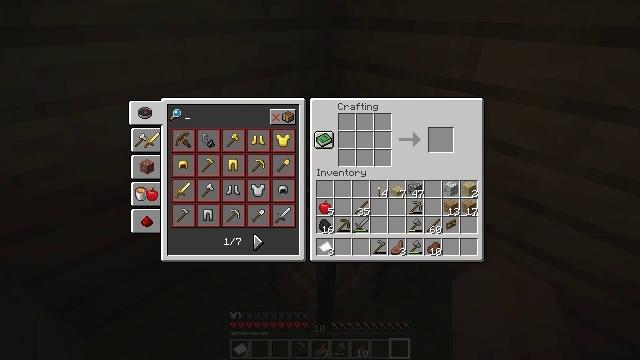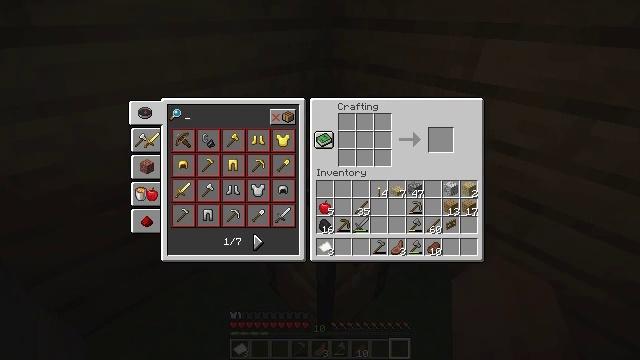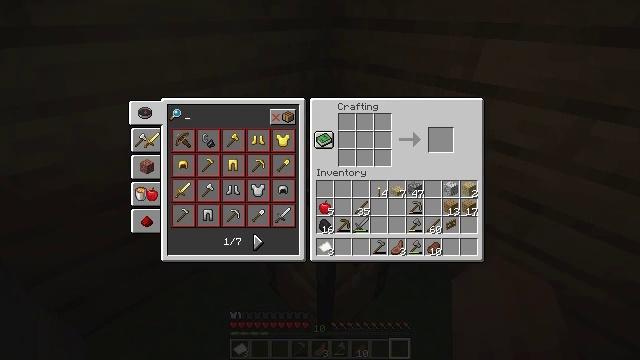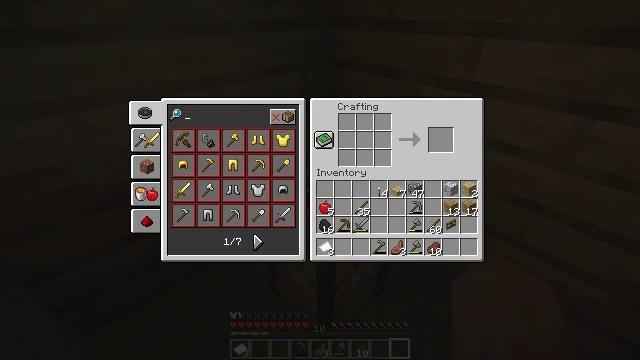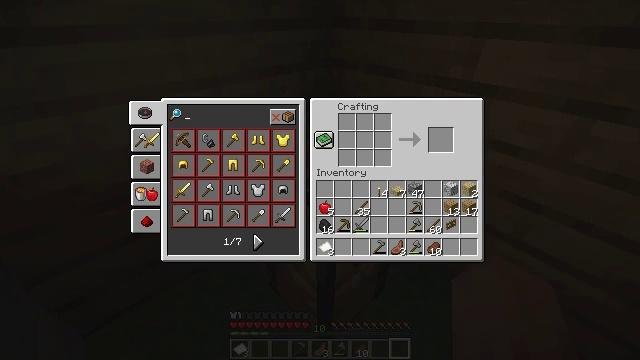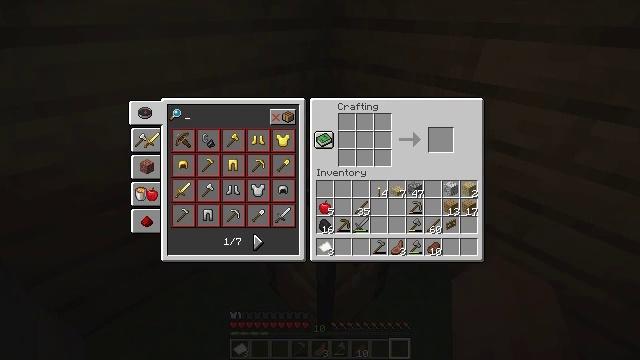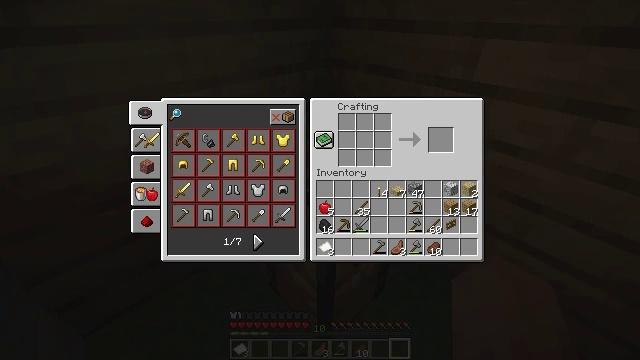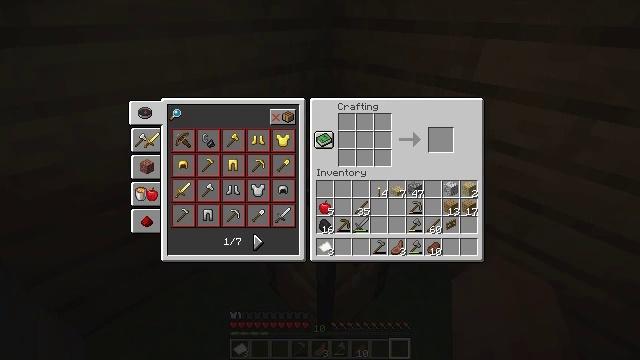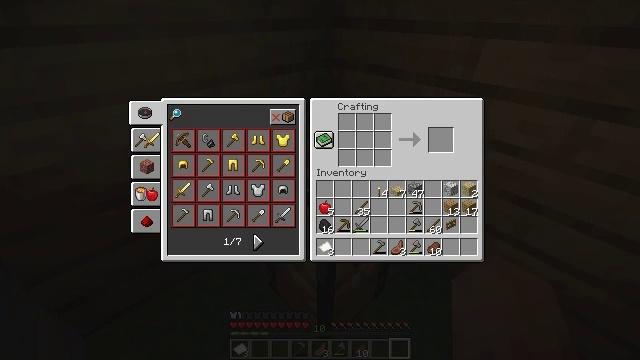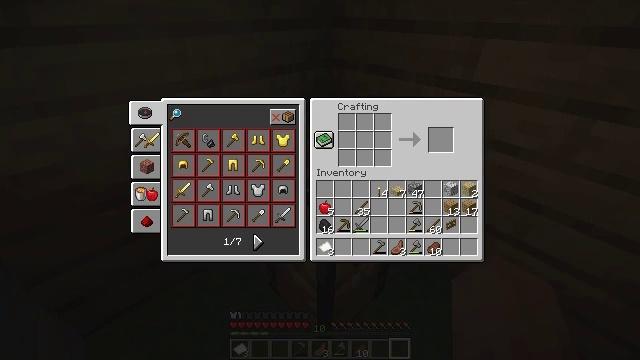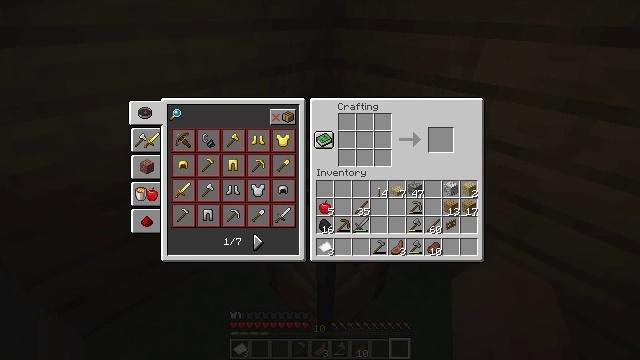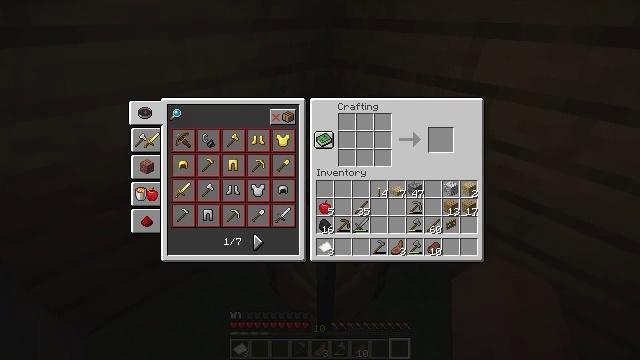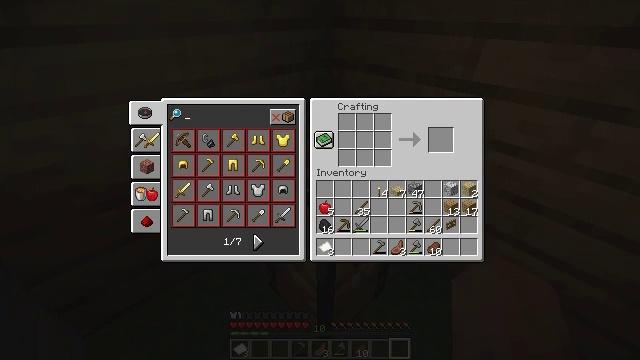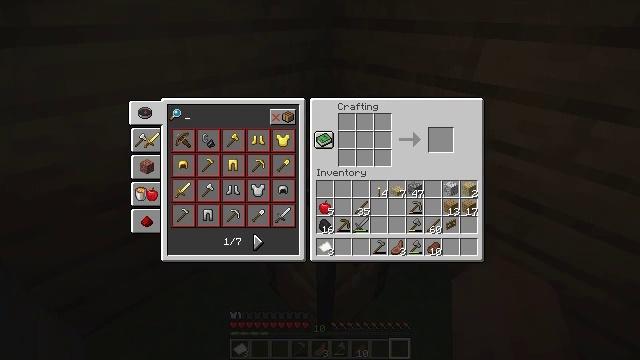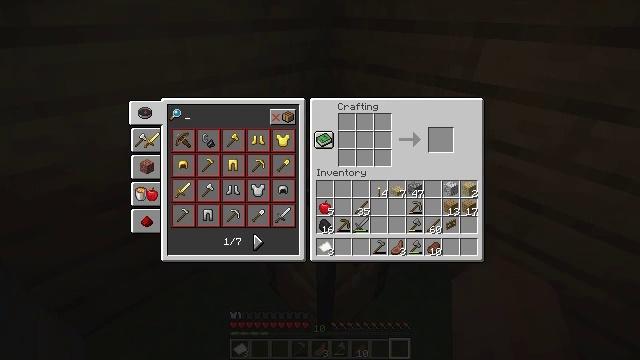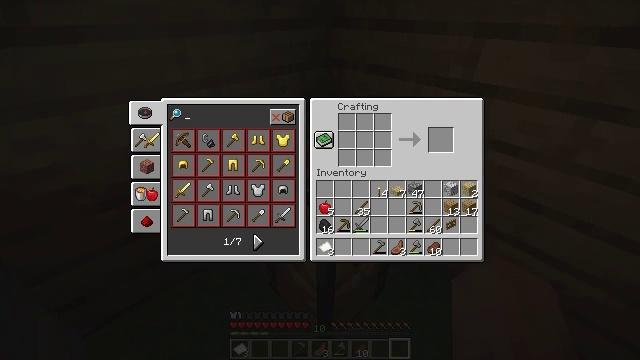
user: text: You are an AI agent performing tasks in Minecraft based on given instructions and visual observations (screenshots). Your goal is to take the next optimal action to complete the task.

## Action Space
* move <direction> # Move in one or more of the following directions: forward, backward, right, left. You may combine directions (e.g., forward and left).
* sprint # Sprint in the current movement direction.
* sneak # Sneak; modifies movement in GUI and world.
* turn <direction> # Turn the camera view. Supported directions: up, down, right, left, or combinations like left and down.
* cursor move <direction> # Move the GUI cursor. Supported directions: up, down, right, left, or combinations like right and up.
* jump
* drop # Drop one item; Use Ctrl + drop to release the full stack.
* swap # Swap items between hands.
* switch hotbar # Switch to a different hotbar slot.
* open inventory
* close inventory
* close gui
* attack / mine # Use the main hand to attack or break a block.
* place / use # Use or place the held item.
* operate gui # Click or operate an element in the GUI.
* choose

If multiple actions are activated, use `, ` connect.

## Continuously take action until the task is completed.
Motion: motion action
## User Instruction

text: Open the crafting table to craft a cartography table.
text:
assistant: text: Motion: no_op
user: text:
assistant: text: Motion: no_op
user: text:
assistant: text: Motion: no_op
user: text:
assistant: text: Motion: no_op
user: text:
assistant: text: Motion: no_op
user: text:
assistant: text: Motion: no_op
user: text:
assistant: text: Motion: no_op
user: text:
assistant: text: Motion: no_op
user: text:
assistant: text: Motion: no_op
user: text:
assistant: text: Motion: no_op
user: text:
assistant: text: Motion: no_op
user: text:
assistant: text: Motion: no_op
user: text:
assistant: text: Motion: no_op
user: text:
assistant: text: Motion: no_op
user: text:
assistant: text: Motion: no_op
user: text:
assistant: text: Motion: no_op
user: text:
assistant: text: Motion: no_op
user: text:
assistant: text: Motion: no_op
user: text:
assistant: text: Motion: no_op
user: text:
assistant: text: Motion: no_op
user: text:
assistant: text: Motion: no_op
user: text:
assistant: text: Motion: no_op
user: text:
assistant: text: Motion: no_op
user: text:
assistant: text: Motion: no_op
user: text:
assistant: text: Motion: no_op
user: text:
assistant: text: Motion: no_op
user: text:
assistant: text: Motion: no_op
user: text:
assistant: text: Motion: no_op
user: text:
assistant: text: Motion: no_op
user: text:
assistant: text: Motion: no_op